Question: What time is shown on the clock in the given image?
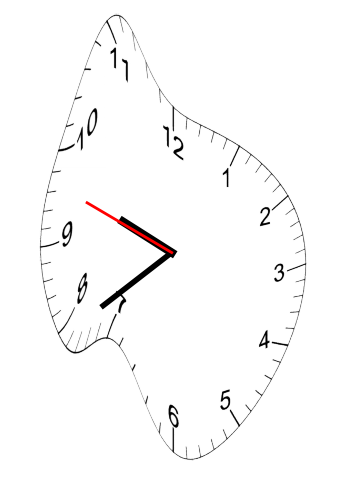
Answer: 09:38:48